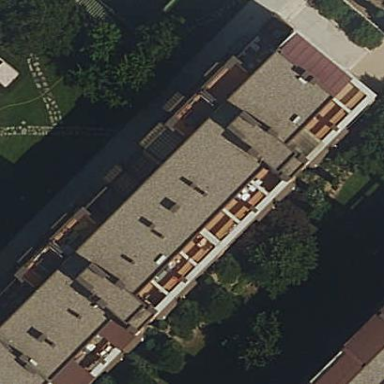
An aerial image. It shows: Image showing building with apartments.